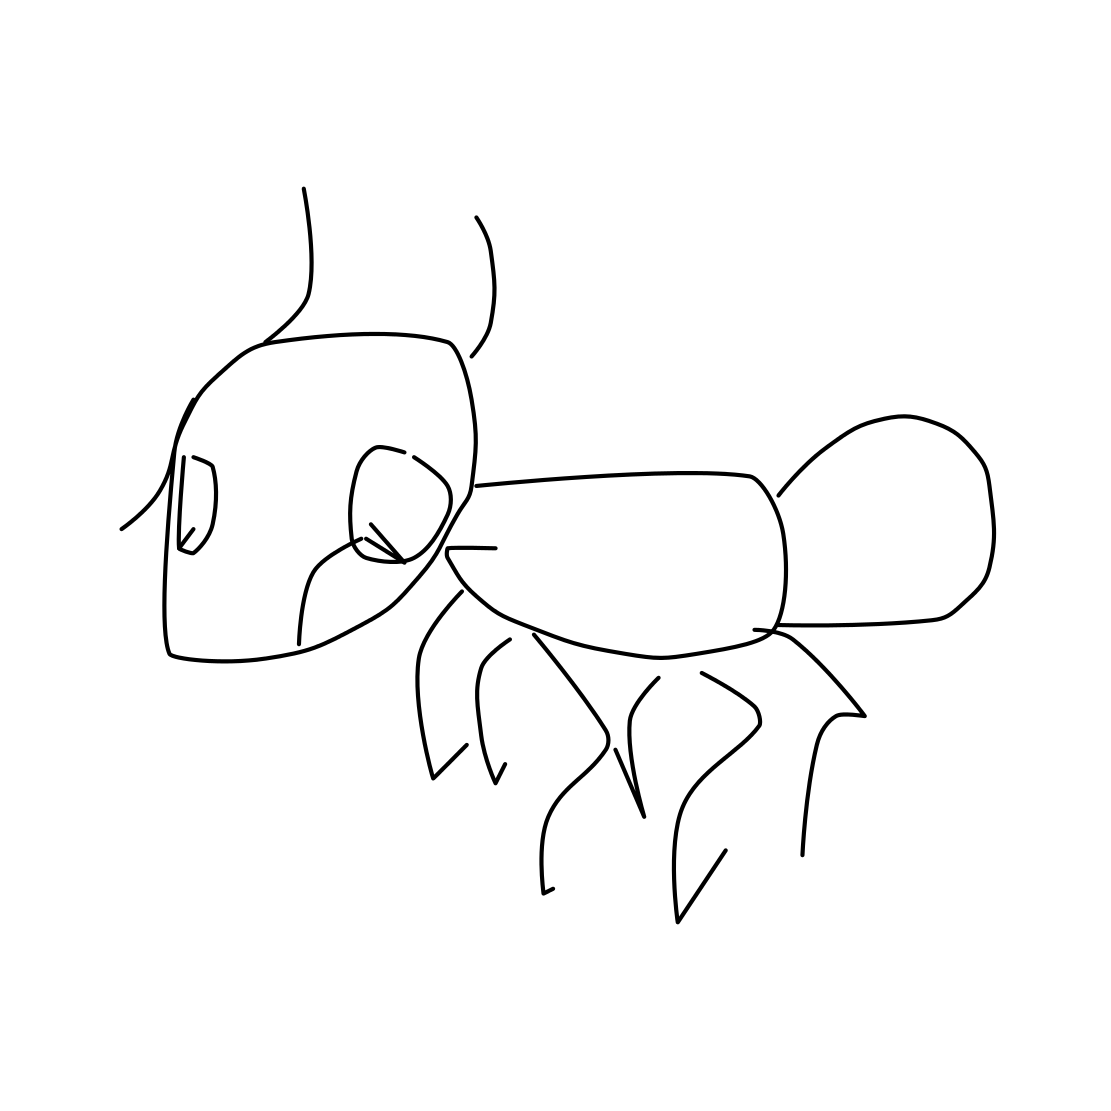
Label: ant